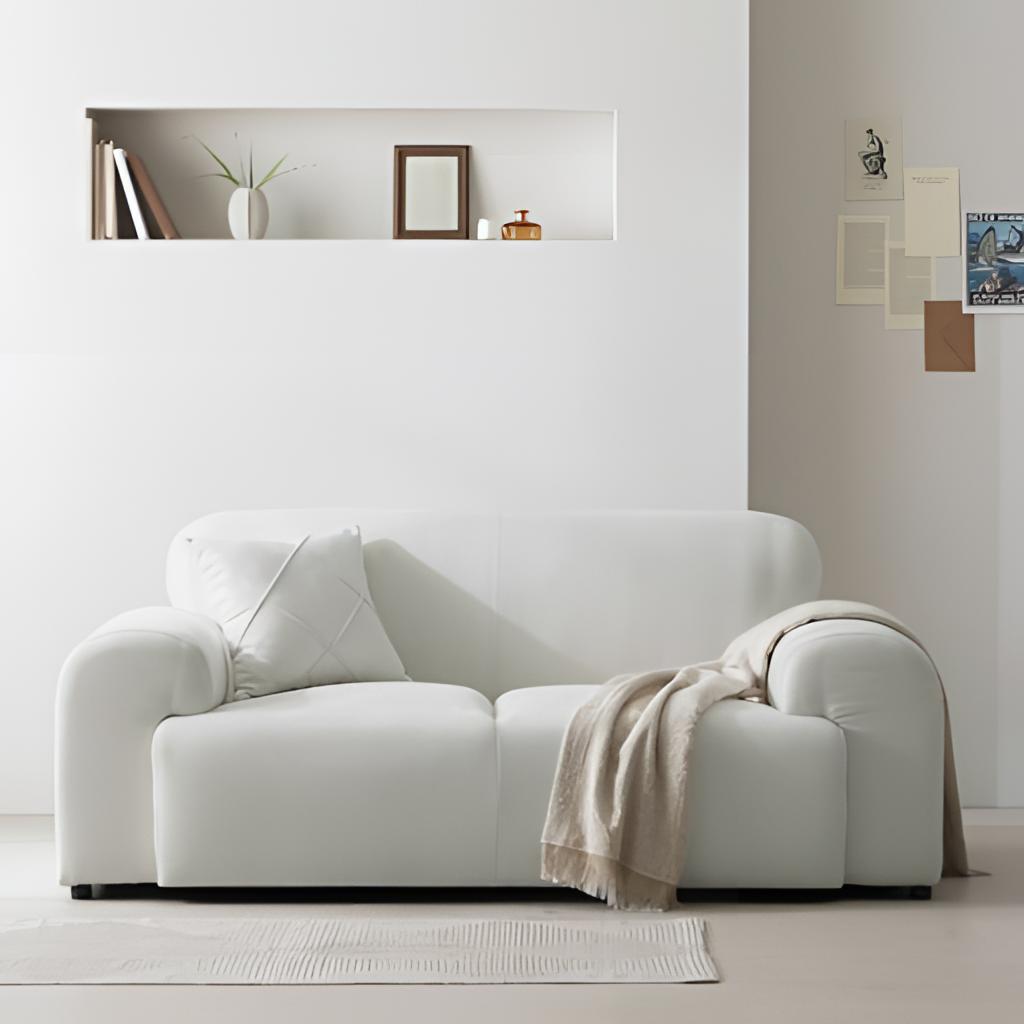
living room, white leather sofa, white paint wallpaper, with solid pattern, tile flooring, with large square pattern, minimalist